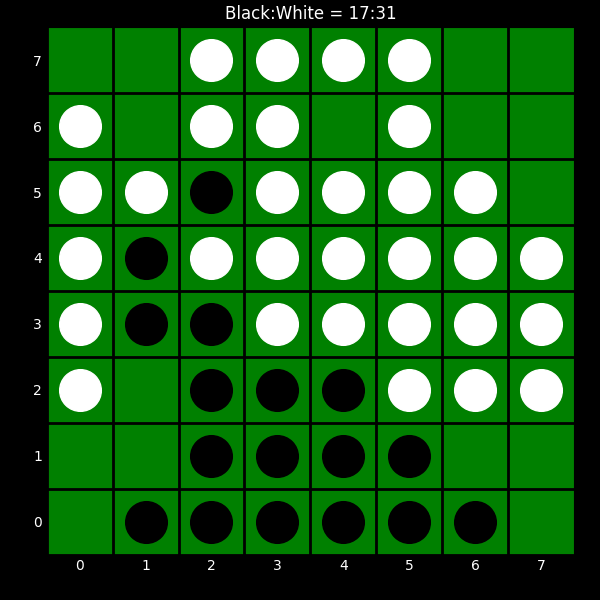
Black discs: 17
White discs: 31